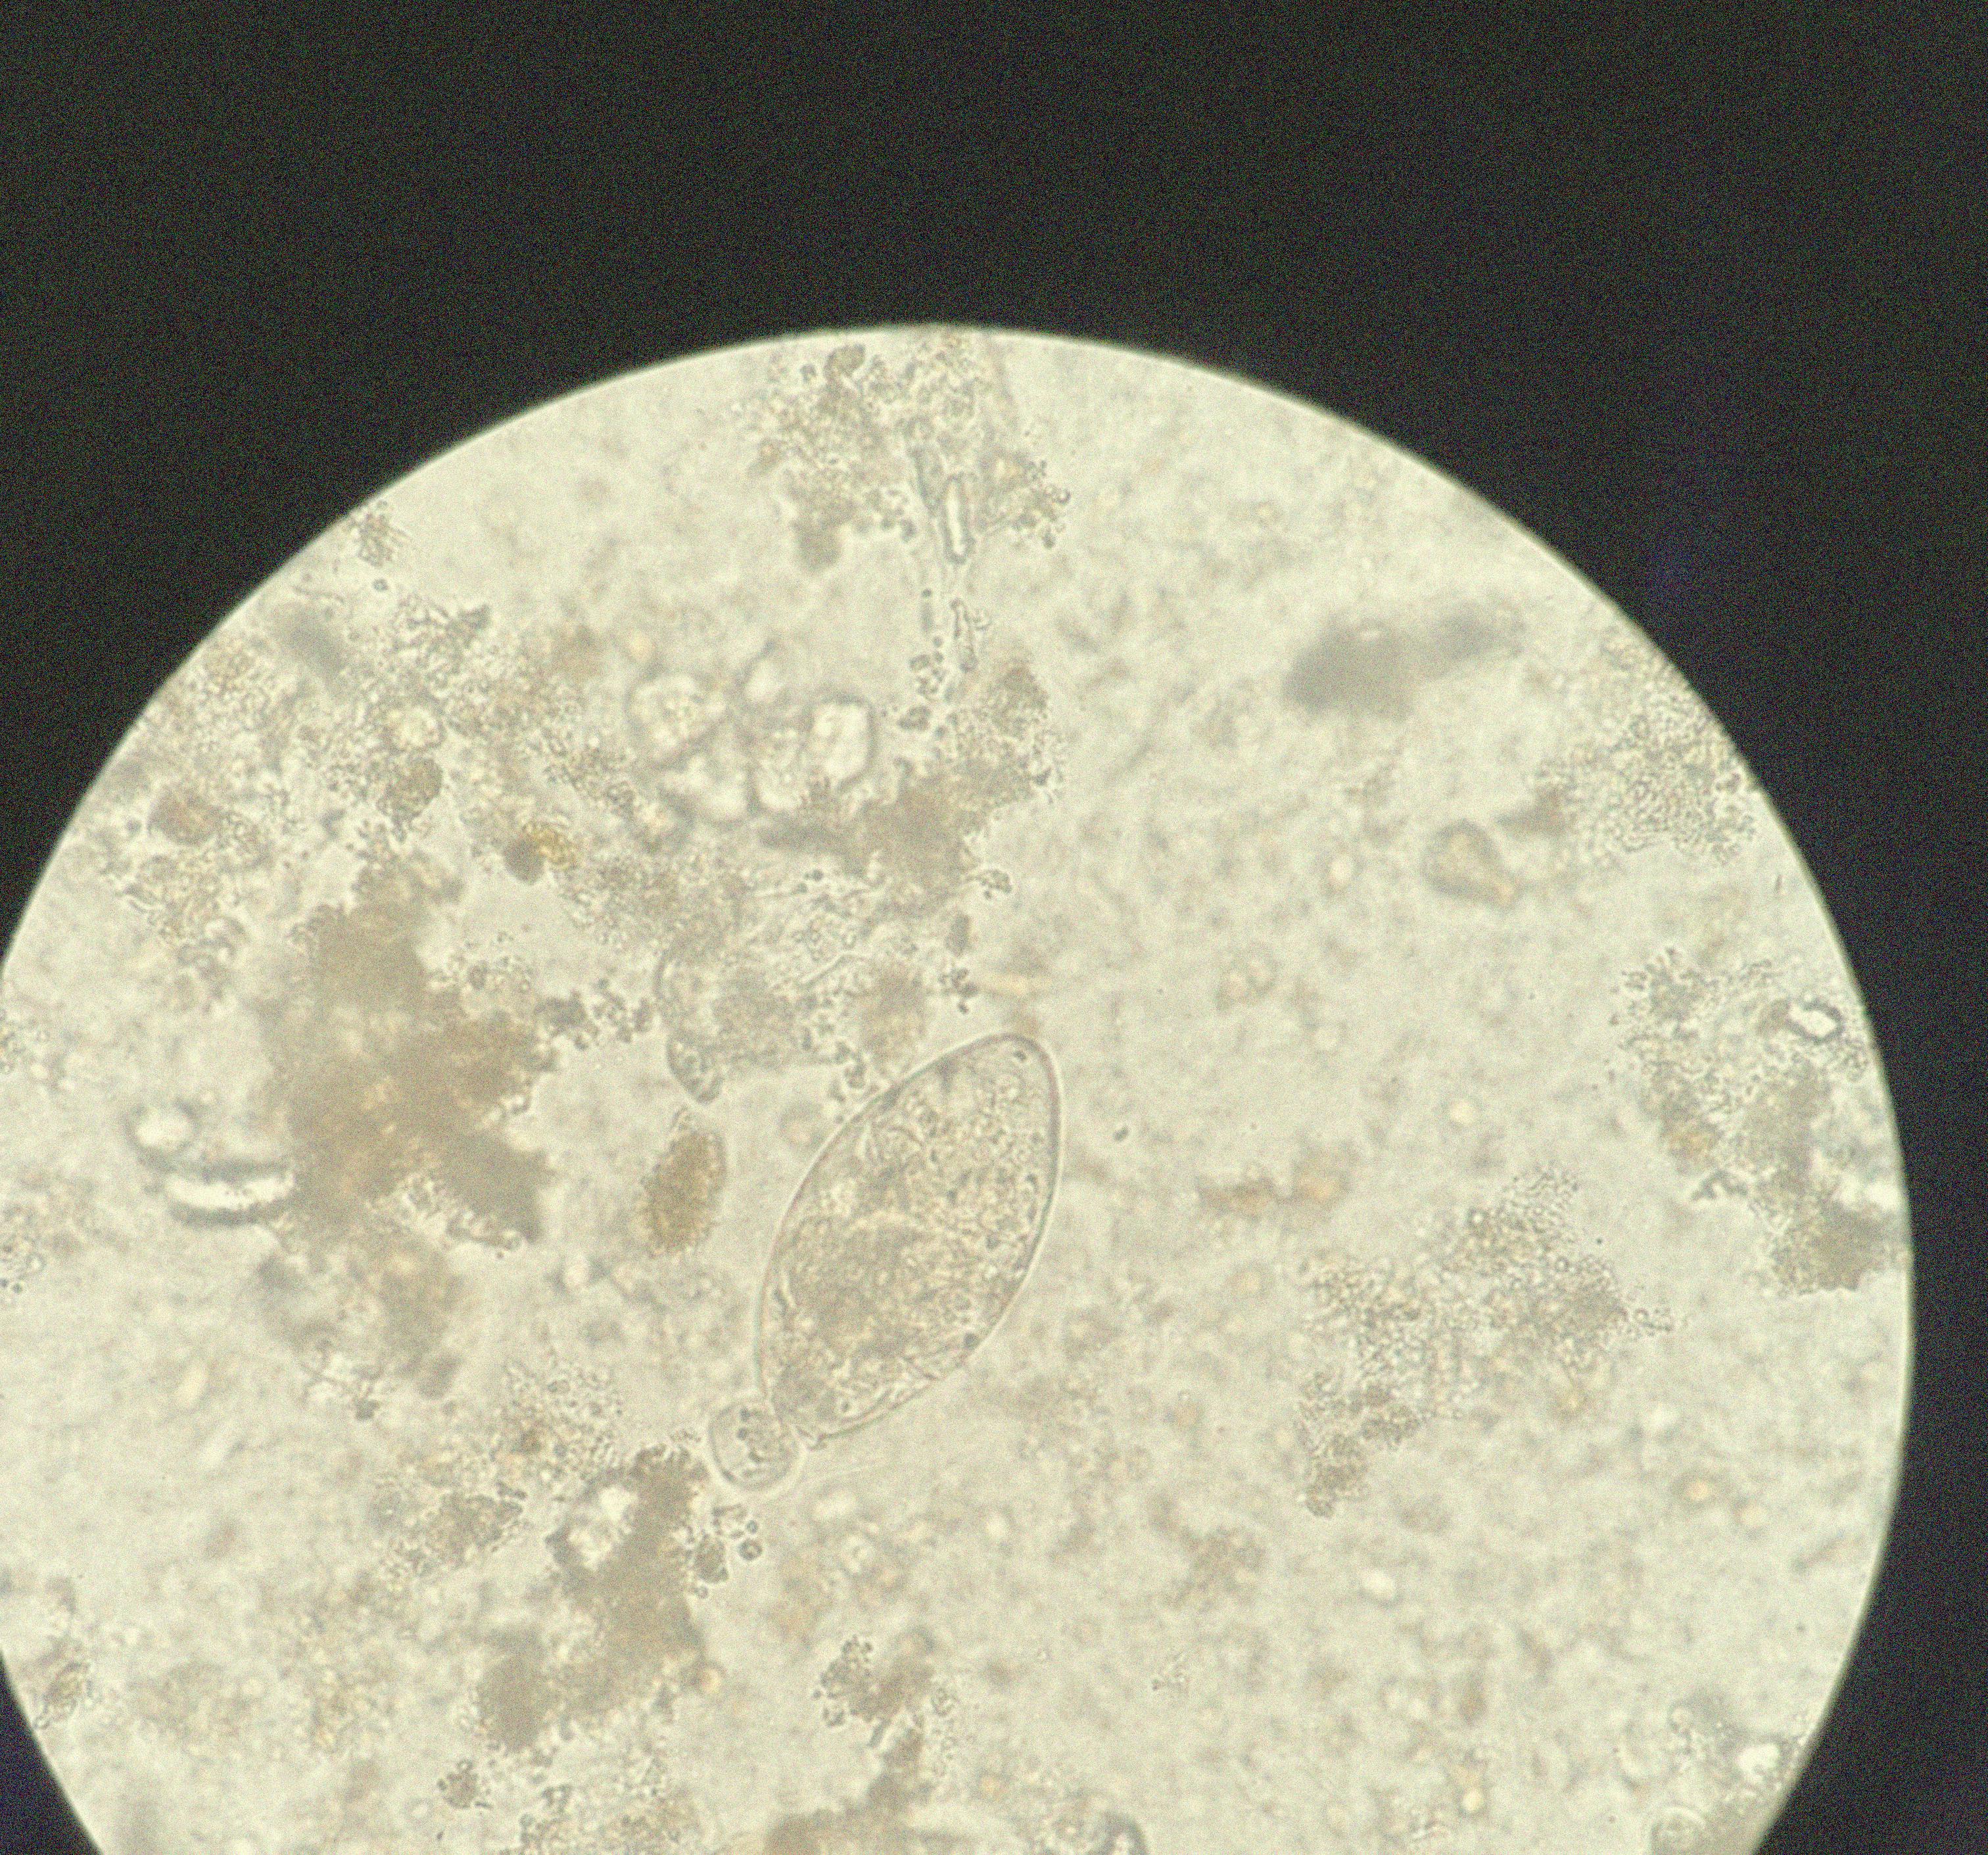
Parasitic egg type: Fasciolopsis buski